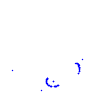
Particle: kaon